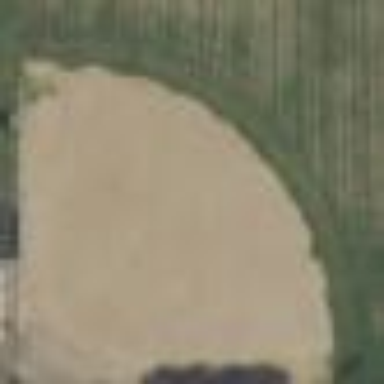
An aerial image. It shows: Baseball pitch for leisure land.